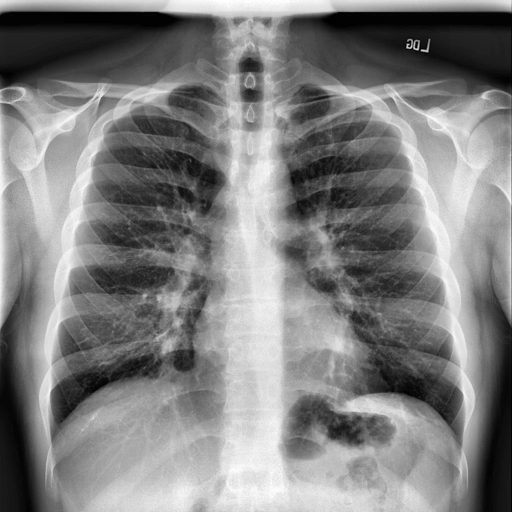
Finding: NORMAL